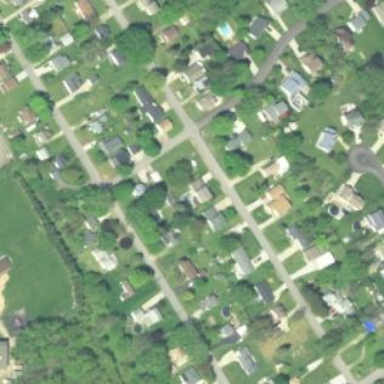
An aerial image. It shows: Neighborhood.